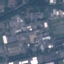
Label: Industrial